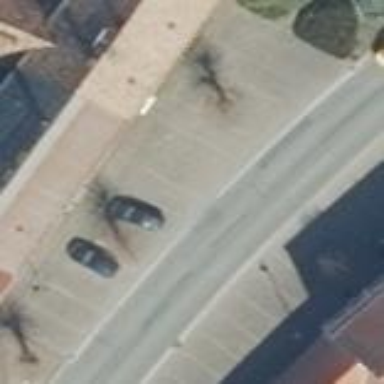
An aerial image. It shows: Paved parking area.